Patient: sex F, age 69
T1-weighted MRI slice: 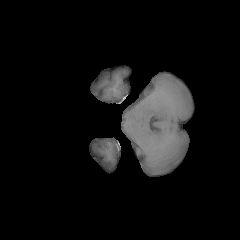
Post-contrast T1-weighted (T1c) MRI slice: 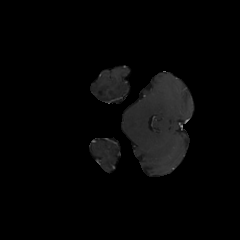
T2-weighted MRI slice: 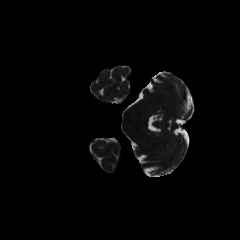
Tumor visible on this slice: no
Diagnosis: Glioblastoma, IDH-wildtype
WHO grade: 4